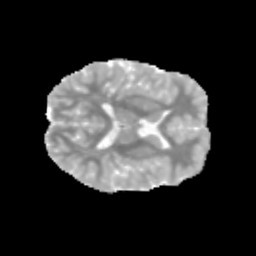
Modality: MD
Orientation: axial
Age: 13
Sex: male
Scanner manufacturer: siemens
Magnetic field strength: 3 T
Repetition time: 3.8 s
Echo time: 0.07 s